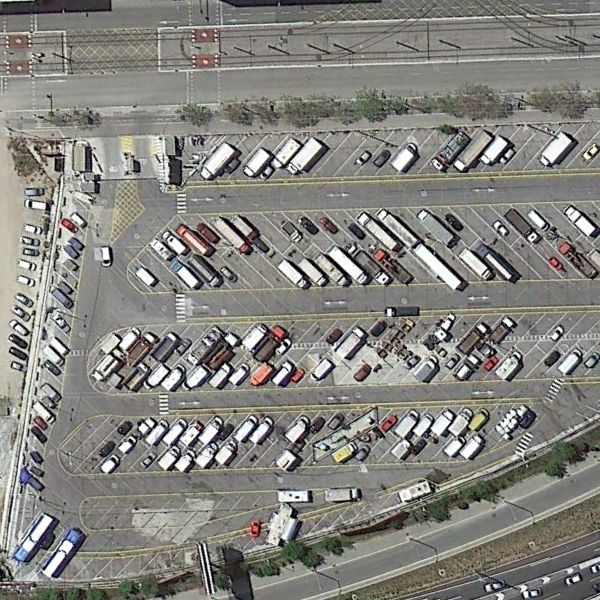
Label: Parking